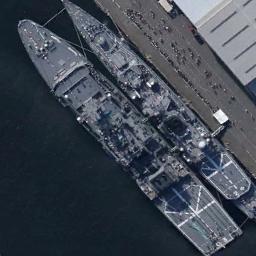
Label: ship